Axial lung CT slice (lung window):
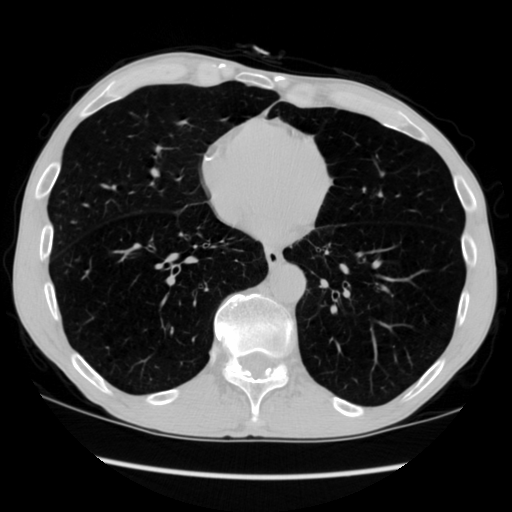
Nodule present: no